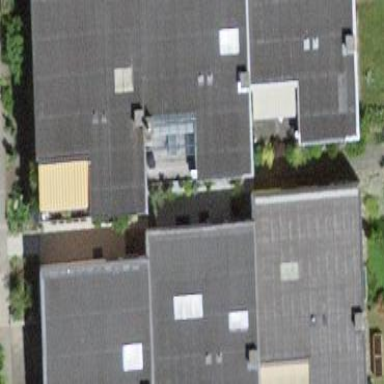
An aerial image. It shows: Residential building.